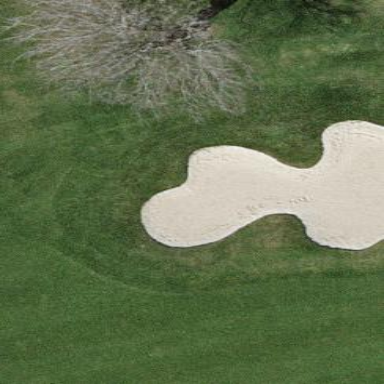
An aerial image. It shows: Bunker on golf course.